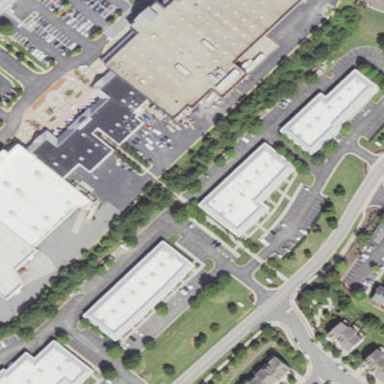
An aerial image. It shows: Commercial area.